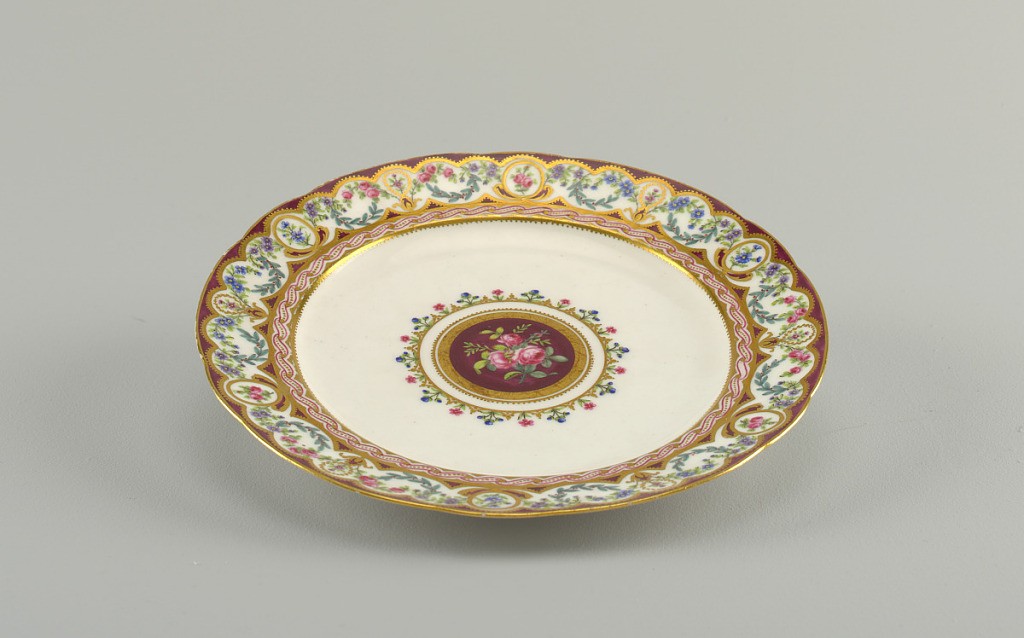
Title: Plate, from the "Eden" Service (One of Sixteen)
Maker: Sèvres Porcelain Manufactory, French, established 1756
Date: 1787
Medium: soft paste porcelain, vitreous enamel, gold
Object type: plate
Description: Circular molded plate with broad rim painted in purple ground with continuous enameled and gilded floral swags in blue, pink, and green, with gilded scallops. Center with floral border, gilded edge, and central spray ofroses against purple ground.